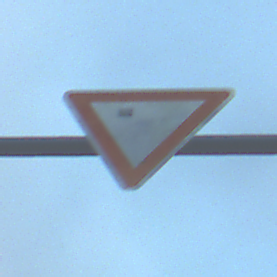
Verkehrszeichen: VorfahrtGewaehren
Umgebung: Outdoor, Beach
Tageszeit: SunriseSunset
Wetter: PartlyCloudy
Licht: Natural
Jahreszeit: NotSpecified
Kontrast: MediumContrast